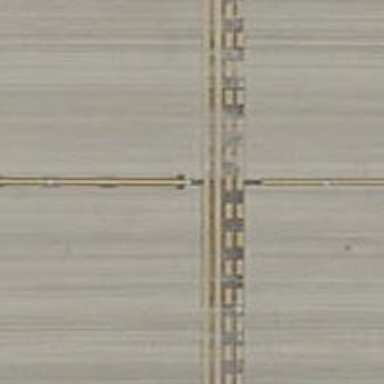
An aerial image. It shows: Runway holding position.